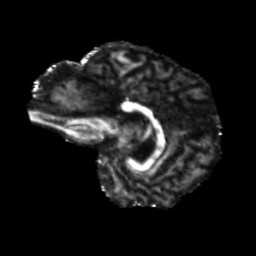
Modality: FA
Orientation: sagittal
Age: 62
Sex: female
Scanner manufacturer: siemens
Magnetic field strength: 3 T
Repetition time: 5.25 s
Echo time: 0.08 s